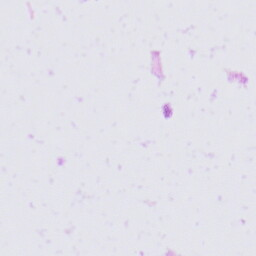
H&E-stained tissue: Prostate